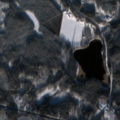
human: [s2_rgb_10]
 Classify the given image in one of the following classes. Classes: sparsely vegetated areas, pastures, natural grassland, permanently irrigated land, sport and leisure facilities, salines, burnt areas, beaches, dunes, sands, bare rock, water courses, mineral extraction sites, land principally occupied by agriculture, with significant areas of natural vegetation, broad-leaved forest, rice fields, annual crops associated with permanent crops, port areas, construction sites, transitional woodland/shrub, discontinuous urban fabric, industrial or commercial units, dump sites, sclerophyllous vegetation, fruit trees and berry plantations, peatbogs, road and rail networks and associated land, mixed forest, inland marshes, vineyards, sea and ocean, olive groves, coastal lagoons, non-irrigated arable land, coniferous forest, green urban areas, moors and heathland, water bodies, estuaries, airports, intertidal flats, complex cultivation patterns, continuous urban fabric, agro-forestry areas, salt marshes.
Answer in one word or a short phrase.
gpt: coniferous forest, mixed forest, transitional woodland/shrub